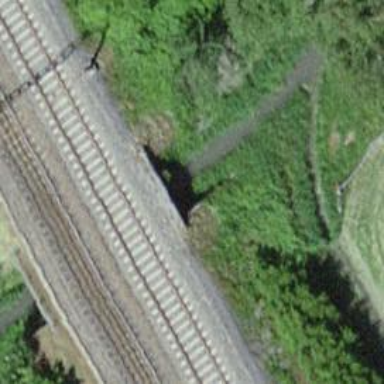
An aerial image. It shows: Canal culvert running through tunnel.